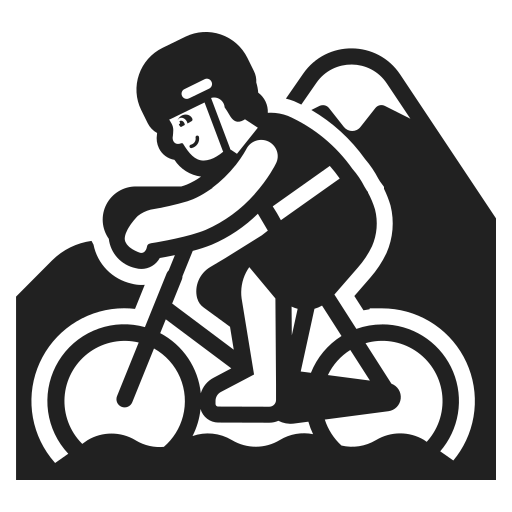
person mountain biking high contrast default